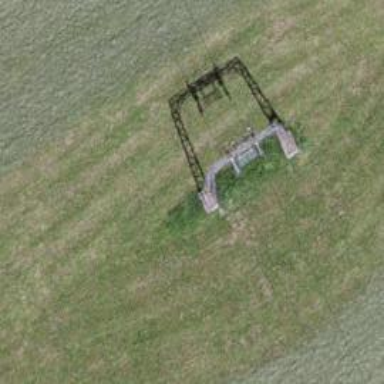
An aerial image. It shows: Pylon used for aerialway.